Field crop: maize
Growth stage: 1
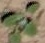
Species: chenopodium